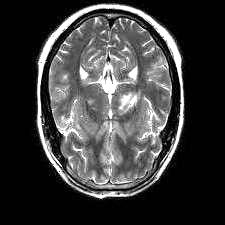
Label: notumor